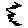
Label: zigzag